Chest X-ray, PA view. Patient: 67 years old, sex F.
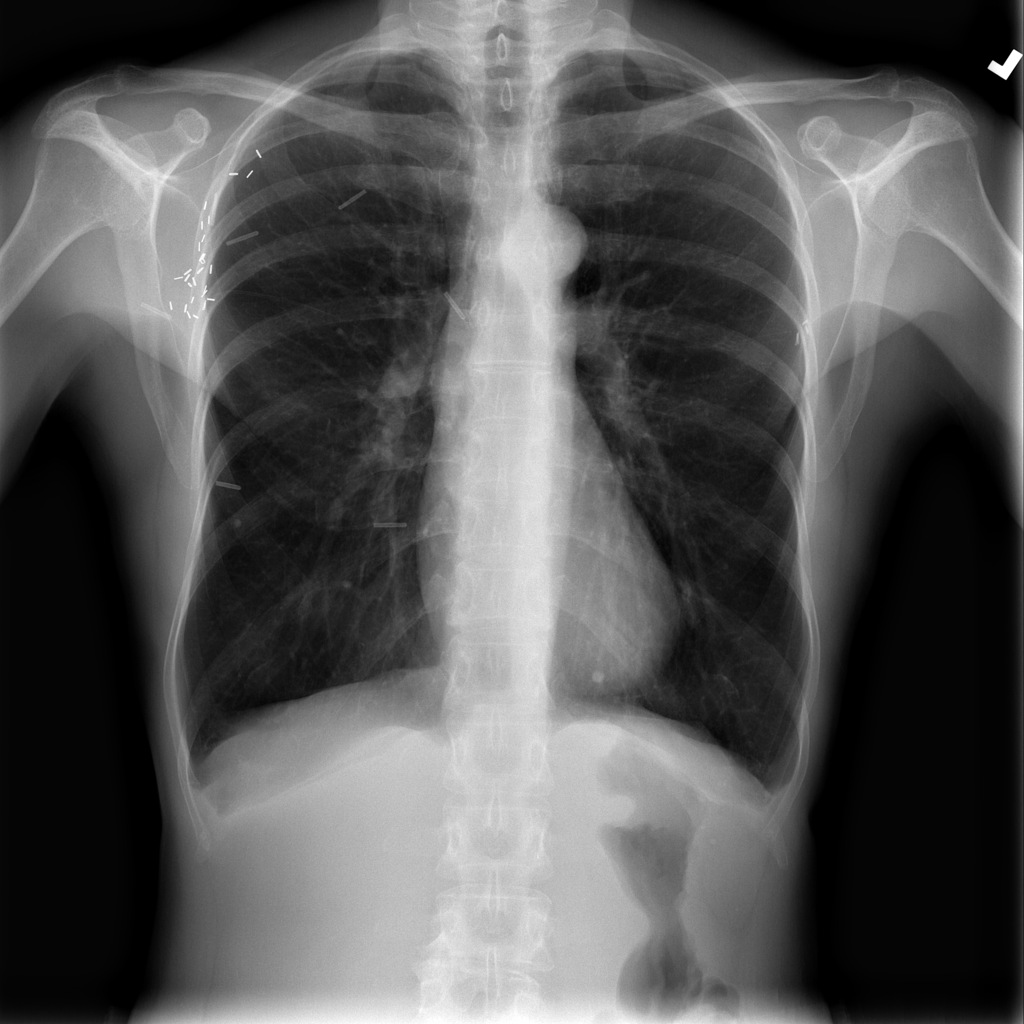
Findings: No Finding